Question: I'm doing some log analysis and examining the length of a queue every few minutes. I know when the files entered the "queue"(a simple filesystem directory) and when they left. With that, I can plot the length of the queue at given intervals. So far so good, though the code is a bit procedural:
'''
ts = pd.date_range(start='2012-12-05 10:15:00', end='2012-12-05 15:45', freq='5t')
tmpdf = df.copy()
for d in ts:
tmpdf[d] = (tmpdf.date_in < d)&(tmpdf.date_out > d)
queue_length = tmpdf[list(ts)].apply(func=np.sum)
'''
But, I want to compare the real length with the length at a given consumption rate(e.g. 1 per second, etc...). I can't just subtract a constant because the queue can't go beyond zero.
I have done it, but at a very procedural way. I have tried to use pandas window functions with little success, because can't access the result that's already been calculated for the previous element. This was the first thing I tried which is deadly wrong:
'''
imagenes_min = 60 * imagenes_sec
def roll(window_vals):
return max(0.0, window_vals[-1] + window_vals[-2] - imagenes_min)
pd.rolling_apply(arg=imagenes_introducidas, func=roll , window = 2, min_periods=2)
'''
The real code is like this, which I think its too verbose and slow:
'''
imagenes_sec = 1.05
imagenes_min = imagenes_sec * 60 *5
imagenes_introducidas = df3.aet.resample(rule='5t',how='count')
imagenes_introducidas.head()
def accum_minus(serie, rate):
acc = 0
retval = np.zeros(len(serie))
for i,a in enumerate(serie.values):
acc = max(0, a + acc - rate)
retval[i] = acc
return Series(data=retval, index=serie.index)
est_1 = accum_minus(imagenes_introducidas, imagenes_min)
comparativa = DataFrame(data = { 'real': queue_length, 'est_1_sec': est_1 })
comparativa.plot()
'''

This seems an easy task but I don't know how to do it properly. May be pandas isn't the tool but some numpy or scipy magic.
UPDATE: df3 is like this(some columns ommited):
'''
aet date_out
date_in
2012-12-05 10:08:59.318600 Z2XG17 2012-12-05 10:09:37.172300
2012-12-05 10:08:59.451300 Z2XG17 2012-12-05 10:09:38.048800
2012-12-05 10:08:59.587400 Z2XG17 2012-12-05 10:09:39.044100
'''
UPDATE 2: This seems faster, still not very elegant
'''
imagenes_sec = 1.05
imagenes_min = imagenes_sec * 60 *5
imagenes_introducidas = df3.aet.resample(rule='5t',how='count')
def add_or_zero(x, y):
return max(0.0, x + y - imagenes_min)
v_add_or_zero = np.frompyfunc(add_or_zero, 2,1)
xx = v_add_or_zero.accumulate(imagenes_introducidas.values, dtype=np.object)
dd = DataFrame(data = {'est_1_sec' : xx, 'real': queue_length}, index=imagenes_introducidas.index)
dd.plot()
'''
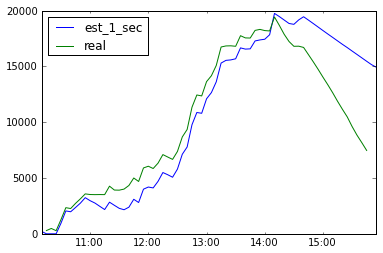
Answer: How about interleaving inbound and outbound events into a single frame?
'''
In [15]: df
Out[15]:
date_in aet date_out
0 2012-12-05 10:08:59.318600 Z2XG17 2012-12-05 10:09:37.172300
1 2012-12-05 10:08:59.451300 Z2XG17 2012-12-05 10:09:38.048800
2 2012-12-05 10:08:59.587400 Z2XG17 2012-12-05 10:09:39.044100
In [16]: inbnd = pd.DataFrame({'event': 1}, index=df.date_in)
In [17]: outbnd = pd.DataFrame({'event': -1}, index=df.date_out)
In [18]: real_stream = pd.concat([inbnd, outbnd]).sort()
In [19]: real_stream
Out[19]:
event
date
2012-12-05 10:08:59.318600 1
2012-12-05 10:08:59.451300 1
2012-12-05 10:08:59.587400 1
2012-12-05 10:09:37.172300 -1
2012-12-05 10:09:38.048800 -1
2012-12-05 10:09:39.044100 -1
'''
In this format (one decrement for every increment), queue depth
can easily be computed with cumsum().
'''
In [20]: real_stream['depth'] = real_stream.event.cumsum()
In [21]: real_stream
Out[21]:
event depth
date
2012-12-05 10:08:59.318600 1 1
2012-12-05 10:08:59.451300 1 2
2012-12-05 10:08:59.587400 1 3
2012-12-05 10:09:37.172300 -1 2
2012-12-05 10:09:38.048800 -1 1
2012-12-05 10:09:39.044100 -1 0
'''
To simulate different consumption rates, replace all real outbound timestamps
with a manufactured series of outbound timestamps at a fixed frequency. Since cumsum() function won't work in this case, I created a counting function
that takes a floor value.
'''
In [53]: outbnd_1s = pd.DataFrame({'event': -1},
....: index=real_stream.event.resample("S").index)
In [54]: fixed_stream = pd.concat([inbnd, outbnd_1s]).sort()
In [55]: def make_floor_counter(floor):
....: count = [0]
....: def process(n):
....: count[0] += n
....: if count[0] < floor
....: count[0] = floor
....: return count[0]
....: return process
....:
In [56]: fixed_stream['depth'] = fixed_stream.event.map(make_floor_counter(0))
In [57]: fixed_stream.head(8)
Out[57]:
event depth
2012-12-05 10:08:59 -1 0
2012-12-05 10:08:59.318600 1 1
2012-12-05 10:08:59.451300 1 2
2012-12-05 10:08:59.587400 1 3
2012-12-05 10:09:00 -1 2
2012-12-05 10:09:01 -1 1
2012-12-05 10:09:02 -1 0
2012-12-05 10:09:03 -1 0
'''